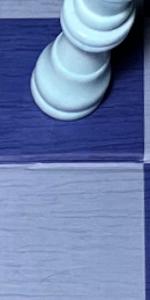
Label: Empty